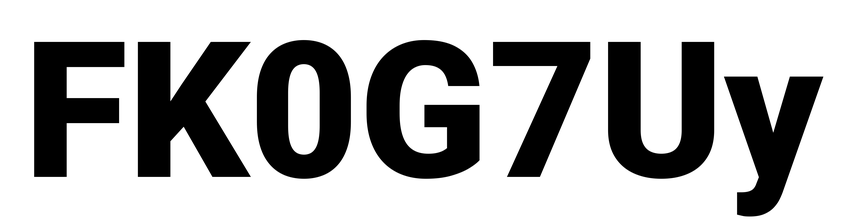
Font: Roboto_Black